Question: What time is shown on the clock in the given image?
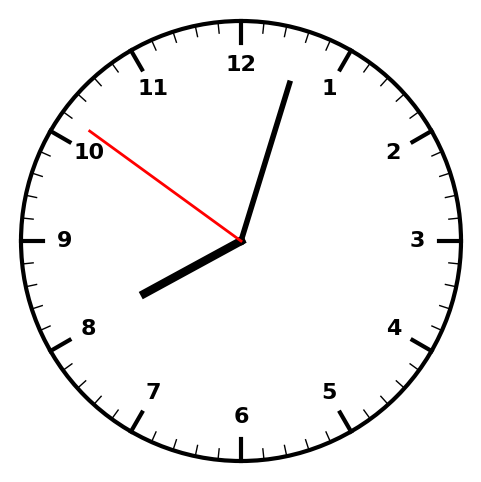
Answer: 08:02:51